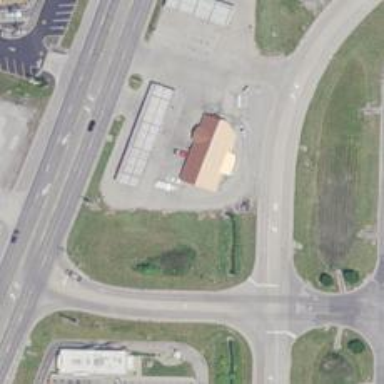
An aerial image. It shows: Convenience shop.